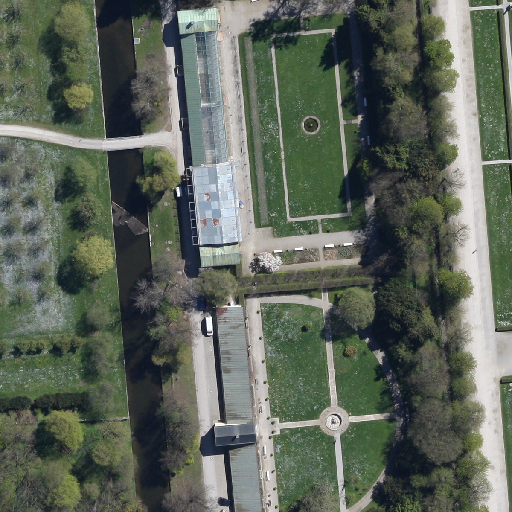
Referring expression: sidewalk along with tree